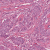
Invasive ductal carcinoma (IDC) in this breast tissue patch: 1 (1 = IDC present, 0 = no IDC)